Field crop: tomato
Growth stage: 1
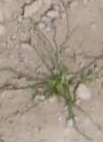
Species: cyperus